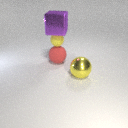
large red rubber sphere below small yellow rubber sphere